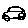
Label: car